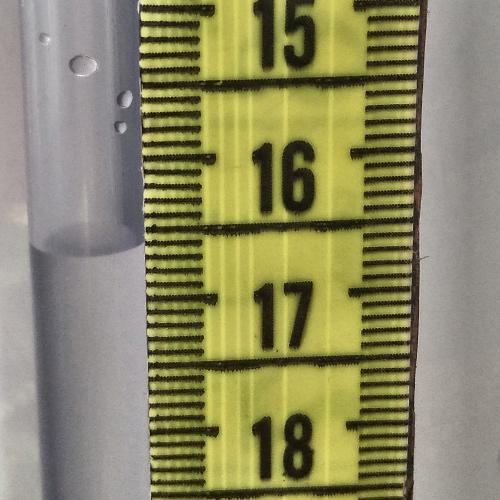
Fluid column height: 16.6 cm